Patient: sex F, age 69
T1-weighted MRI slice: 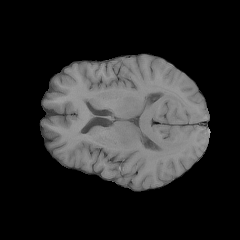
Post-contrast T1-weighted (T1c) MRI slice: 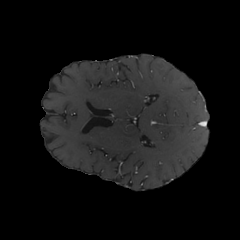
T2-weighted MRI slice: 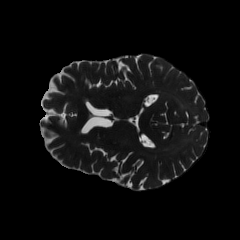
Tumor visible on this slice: no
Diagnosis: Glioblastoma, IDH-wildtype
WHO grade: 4